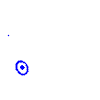
Particle: proton